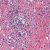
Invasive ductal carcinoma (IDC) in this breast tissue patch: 1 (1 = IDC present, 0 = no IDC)